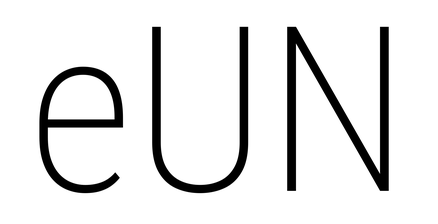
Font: Roboto_Condensed_ExtraLight